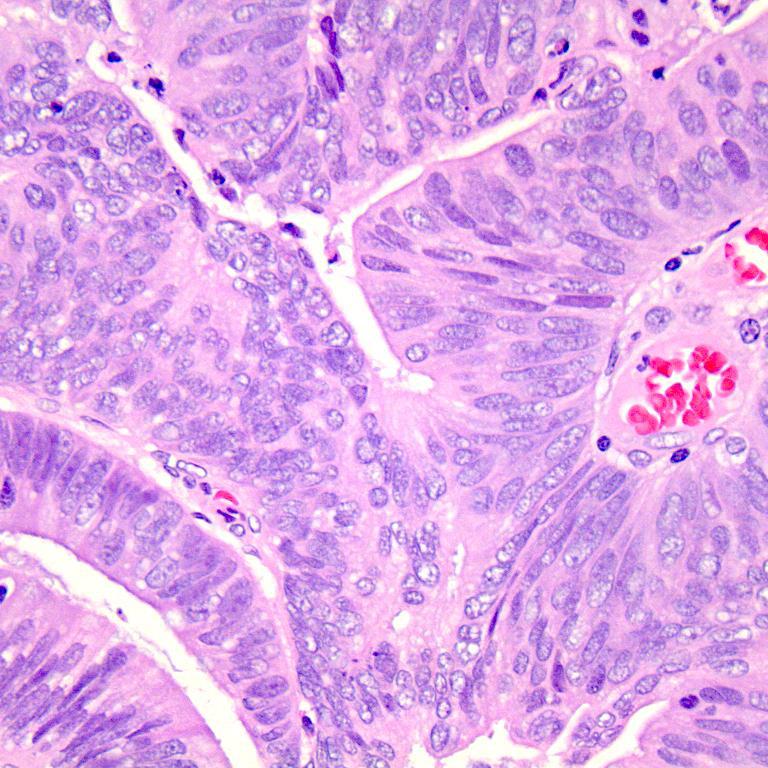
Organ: colon
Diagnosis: adenocarcinomas